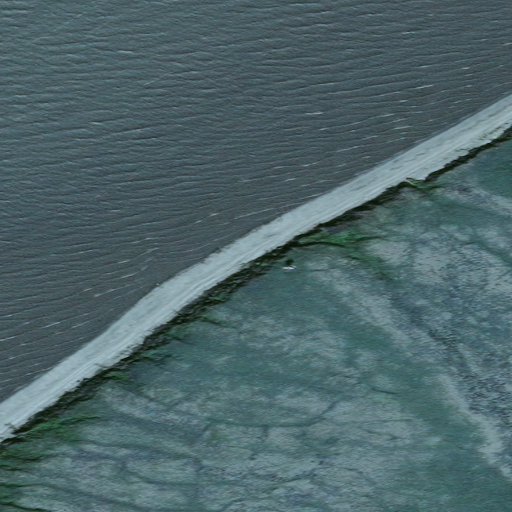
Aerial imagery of cape in Alaska named Point Romanof containing only unknown